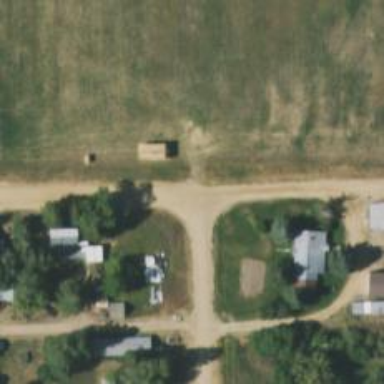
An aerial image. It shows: Residential road.